Question: I have this table (generated data from controller spring mvc and thymeleaf object).
I want to choose data from multiple pages of my datatable.
And get all values of second columns selected checkboxes (as you see in the table it is named 'ID').
How can i do that?
'''
$(document).ready(function(){
var mytable = $("#maliste").DataTable({
'columnDefs': [
{
'targets': 0,
className: 'select-checkbox',
'checkboxes': {
'selectRow': true
}
}
],
'select': {
'style': 'multi'
},
'order': [[1, 'asc']],
fixedHeader: true,
searching : true,
deferRender: true,
paging : true,
bProcessing : true,
dom : 'iftlrp'
});
$('#selection').click( function () {
//i want to have informations here
} );
'''
Here is html table :
'''
<p><button id="selection" class="btn btn-danger"> THIS IS BUTTON TO GET SELECTION</button> <br></p>
<table id="maliste" class="table table-striped table-bordered table-sm table-hover">
<thead>
<tr>
<th></th><!-- FOR CHECKBOXES -->
<th>ID</th>
<th>STRUCTURE</th>
<th>CLIENT</th>
<th>ANNEE</th>
</tr>
</thead>
<tr th:each="boite : ${liste}">
<td ></td>
<td th:text="${boite.id}"></td>
<td th:text="${boite.structure}"></td>
<td th:text="${boite.client}"></td>
<td th:text="${boite.annee}" style="white-space: pre-line"></td>
</tr>
<tfoot>
<tr>
<th></th><!-- FOR CHECKBOXES -->
<th>ID</th>
<th>STRUCTURE</th>
<th>CLIENT</th>
<th>ANNEE</th>
</tr>
</tfoot>
</table>
'''
Here it is the page how it looks, i want when i click on the button to get list of ids and send to controller form exemple to localhost:8080/send_ids

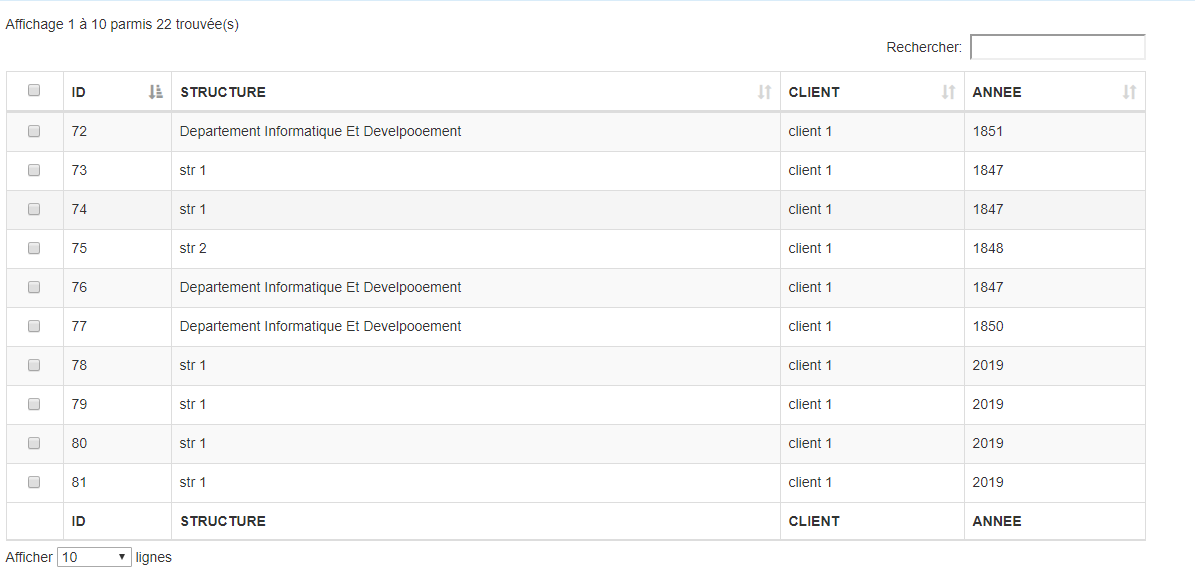
Answer: You can use the DataTables api to retrieve the selected row data.
See <URL>
And <URL>
'''
var mytable = $('#maliste').DataTable({ ... });
$('#selection').on('click', function() {
// Get selection
var selectedRows = mytable.rows({ selected: true });
// Get selection column data
var selectedData = selectedRows.data();
// Get 2nd column values
var selectedIDs = $.map(selectedData, function(row) {
return row[ 1 ];
});
console.log(selectedIDs);
});
'''
This will print an array of values from the 2nd column.
Check out my working example here: <URL>